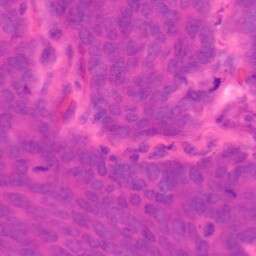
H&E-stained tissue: Colon